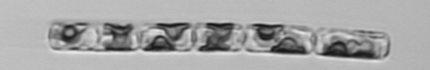
Label: Guinardia_delicatula